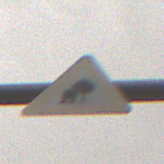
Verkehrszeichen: UnzureichendesLichtraumprofil
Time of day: Midday
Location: Outdoor (Nature)
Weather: Overcast
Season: NotSpecified
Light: Natural